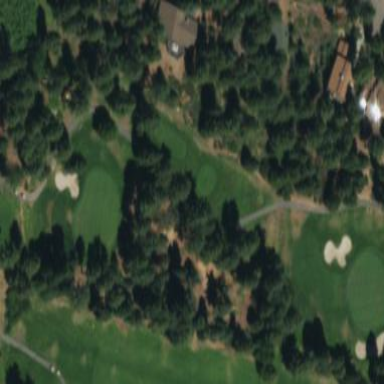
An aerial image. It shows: Rough grassy area used for golf.